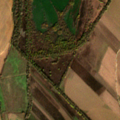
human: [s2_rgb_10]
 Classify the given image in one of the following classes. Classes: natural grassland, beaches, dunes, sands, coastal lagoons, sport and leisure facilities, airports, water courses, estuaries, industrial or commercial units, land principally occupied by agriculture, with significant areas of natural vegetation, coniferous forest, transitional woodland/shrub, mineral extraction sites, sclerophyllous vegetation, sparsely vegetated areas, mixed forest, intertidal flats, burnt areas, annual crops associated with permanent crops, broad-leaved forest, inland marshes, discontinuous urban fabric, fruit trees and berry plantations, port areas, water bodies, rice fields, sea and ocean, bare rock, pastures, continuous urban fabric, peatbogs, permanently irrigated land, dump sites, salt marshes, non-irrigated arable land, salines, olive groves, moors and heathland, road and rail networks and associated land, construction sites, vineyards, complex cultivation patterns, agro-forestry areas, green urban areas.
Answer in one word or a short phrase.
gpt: permanently irrigated land, inland marshes